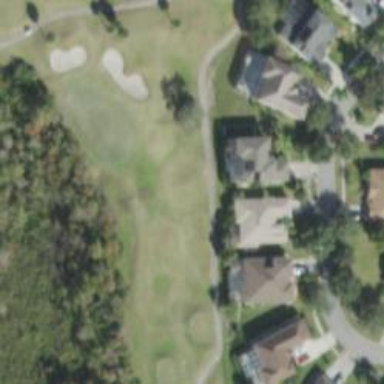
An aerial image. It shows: Path used for both walking and golf.